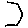
Label: hexagon